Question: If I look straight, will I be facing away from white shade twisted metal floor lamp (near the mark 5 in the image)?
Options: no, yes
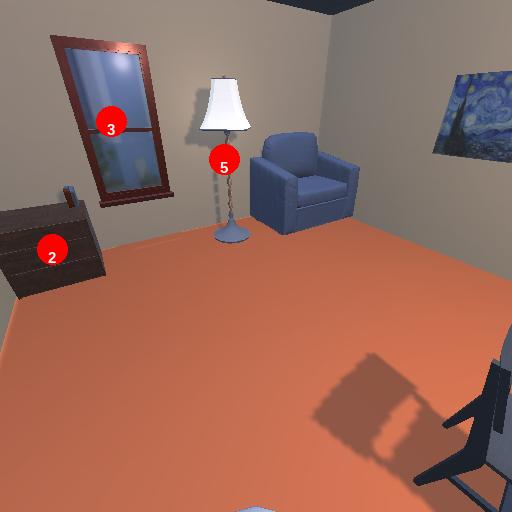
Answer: no